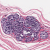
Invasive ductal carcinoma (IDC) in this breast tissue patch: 0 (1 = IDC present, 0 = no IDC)